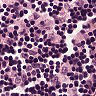
Metastatic tissue present: no